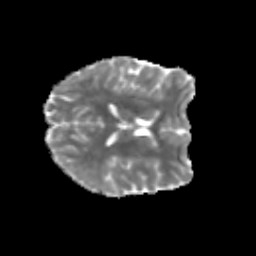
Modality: MD
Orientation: axial
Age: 20
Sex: female
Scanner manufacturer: siemens
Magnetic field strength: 3 T
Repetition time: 3.5 s
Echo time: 0.125 s